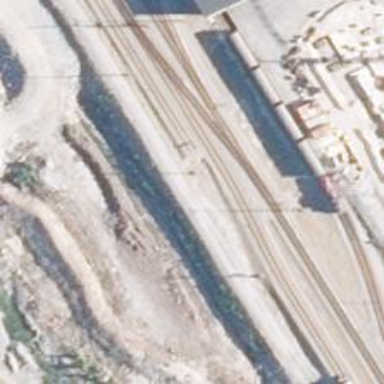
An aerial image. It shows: Rail yard with electrified contact lines for the railway.